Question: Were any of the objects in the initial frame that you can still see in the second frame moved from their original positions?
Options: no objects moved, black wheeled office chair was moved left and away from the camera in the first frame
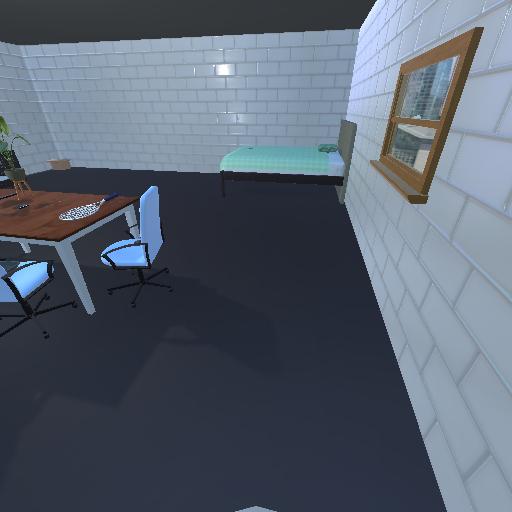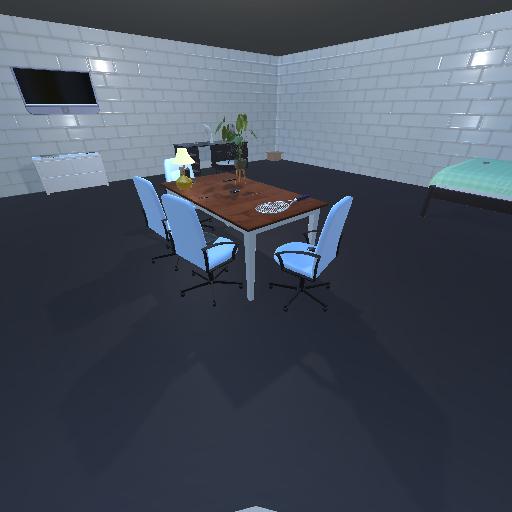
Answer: no objects moved